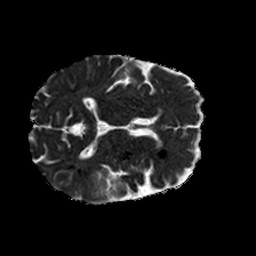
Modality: ADC
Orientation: axial
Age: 72
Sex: female
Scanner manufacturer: philips
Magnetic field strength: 1.5 T
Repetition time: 3.393 s
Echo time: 0.06922 s